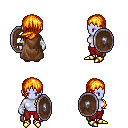
a pixel art fantasy rpg character, female body template, dark elf, purple skin, brown cape, red pants, light blonde left-swept hairstyle, white cloth bandages, gold boots, shield, four views (front, back, left, right), 2x2 character sprite sheet, small pixel art, hard edges, no anti-aliasing